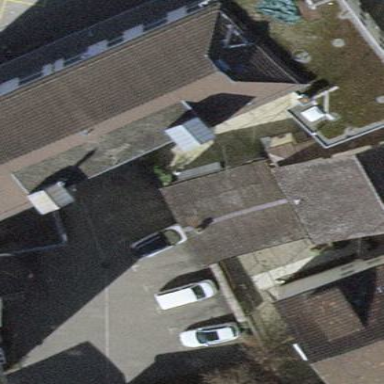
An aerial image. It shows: Garages with flat dark grey roof.